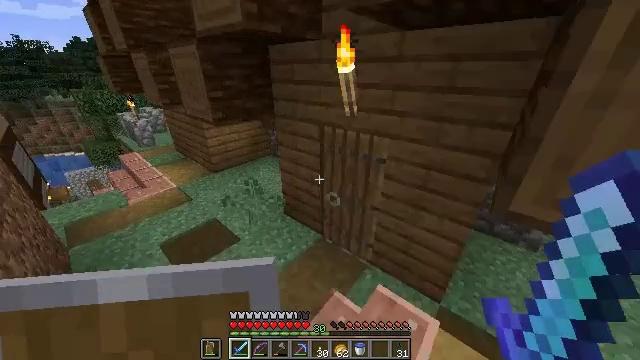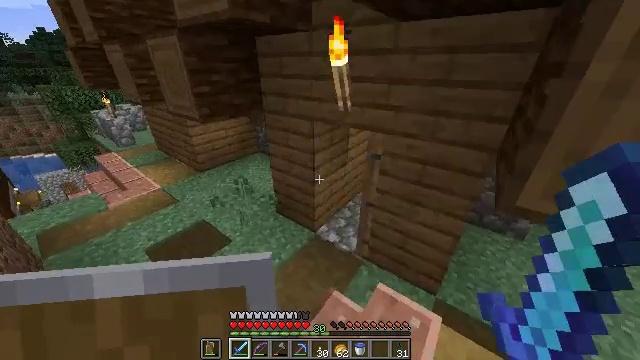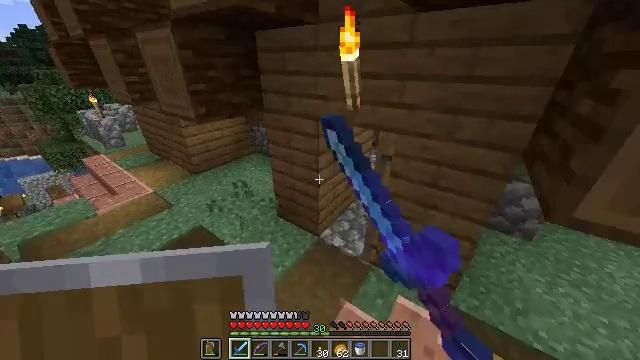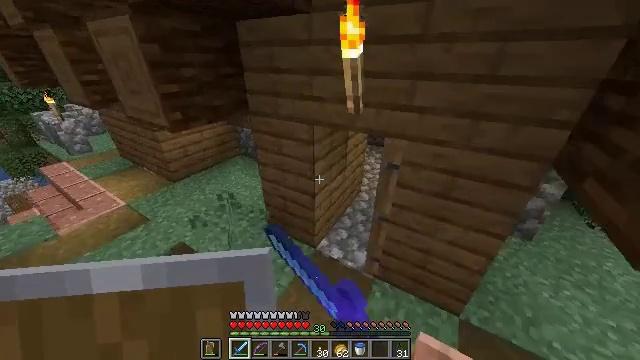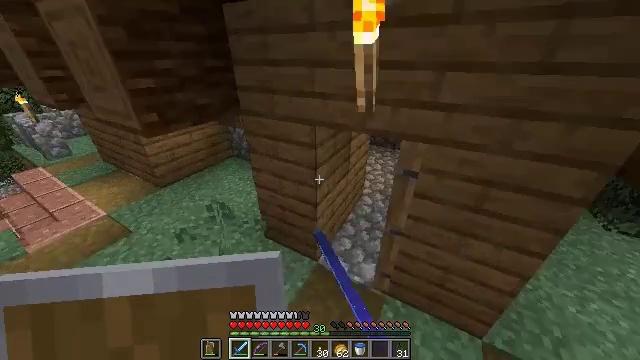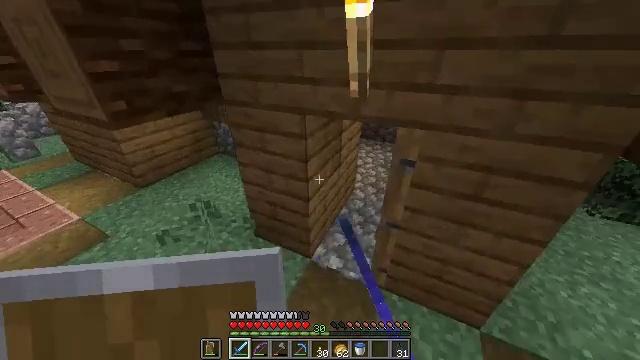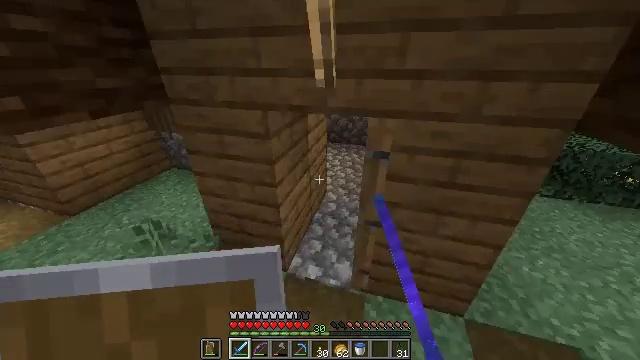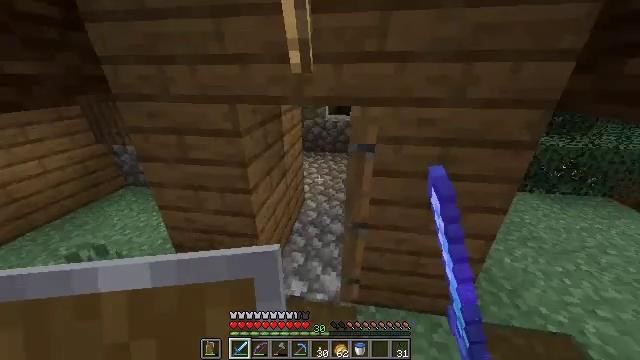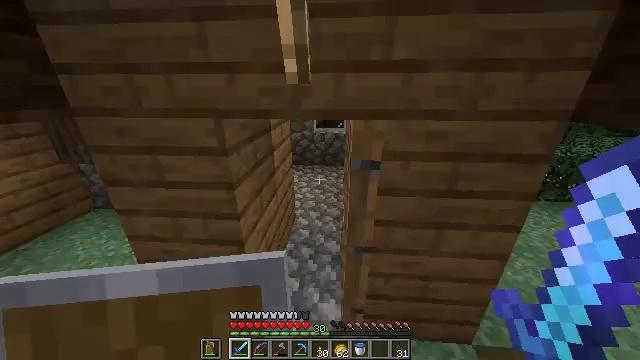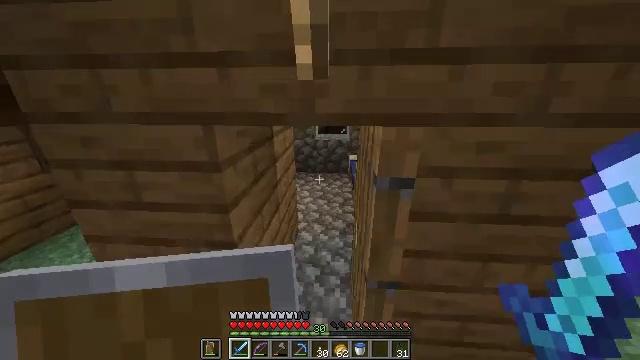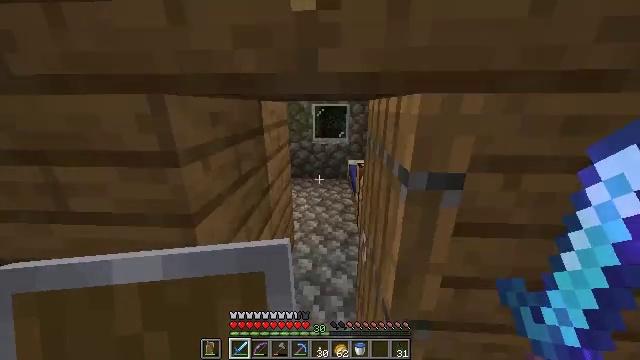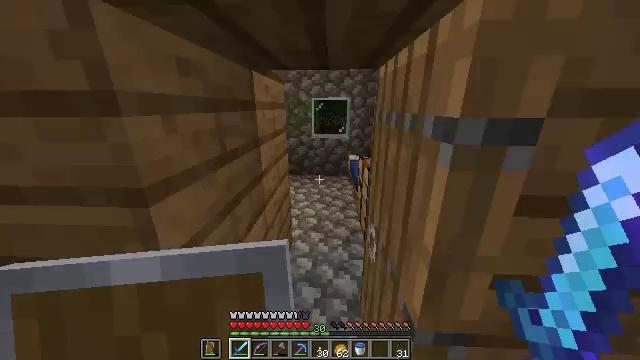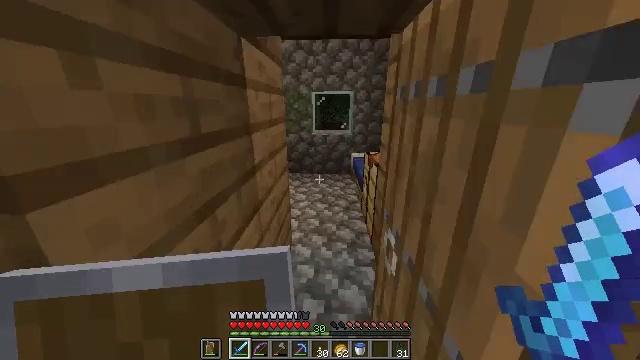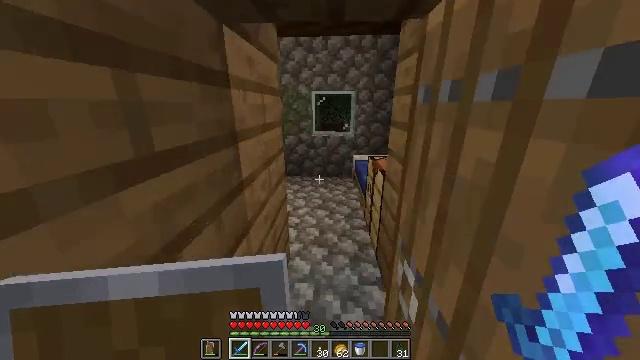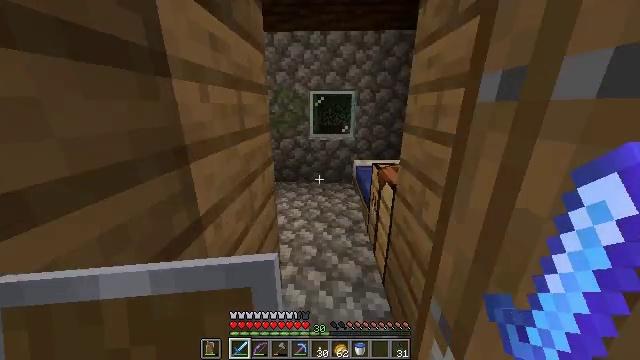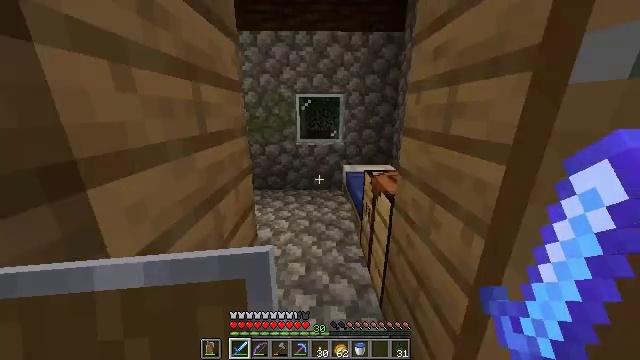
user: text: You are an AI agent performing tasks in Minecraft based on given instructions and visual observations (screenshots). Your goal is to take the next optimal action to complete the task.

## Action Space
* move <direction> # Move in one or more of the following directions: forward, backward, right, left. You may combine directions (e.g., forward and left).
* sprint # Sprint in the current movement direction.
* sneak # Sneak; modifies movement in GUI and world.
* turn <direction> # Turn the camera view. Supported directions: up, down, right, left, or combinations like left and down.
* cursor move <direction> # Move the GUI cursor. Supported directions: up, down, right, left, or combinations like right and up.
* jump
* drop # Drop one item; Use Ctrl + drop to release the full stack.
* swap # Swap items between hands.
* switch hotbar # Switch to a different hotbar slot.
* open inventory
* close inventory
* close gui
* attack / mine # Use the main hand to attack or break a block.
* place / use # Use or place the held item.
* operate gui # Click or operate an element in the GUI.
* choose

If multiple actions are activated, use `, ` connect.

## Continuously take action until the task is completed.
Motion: motion action
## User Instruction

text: Pull up beetroots from the soil.
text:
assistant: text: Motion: move forward and move left, turn right and down, use / place
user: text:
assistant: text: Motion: move forward, turn right, use / place
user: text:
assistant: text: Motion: move forward, turn right
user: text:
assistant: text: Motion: move forward, turn right
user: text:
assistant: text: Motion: move forward, turn right and down
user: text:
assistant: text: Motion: move forward, turn right and up
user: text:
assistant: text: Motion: move forward, turn right and up
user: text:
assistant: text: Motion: move forward, turn right and up
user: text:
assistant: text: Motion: move forward, turn up
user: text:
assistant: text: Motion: move forward, turn right and up
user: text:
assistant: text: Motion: move forward
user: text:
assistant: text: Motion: move forward
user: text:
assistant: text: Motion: move forward
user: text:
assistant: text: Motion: move forward
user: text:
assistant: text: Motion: move forward, turn right and up
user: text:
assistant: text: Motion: move forward, sprint
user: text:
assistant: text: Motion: move forward, sprint
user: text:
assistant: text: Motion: move forward, sprint
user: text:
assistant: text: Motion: move forward, turn left
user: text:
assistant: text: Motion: move forward, turn left
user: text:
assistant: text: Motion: move forward, turn left
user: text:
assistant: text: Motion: move forward and move right, turn left
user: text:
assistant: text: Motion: move forward and move right, turn left
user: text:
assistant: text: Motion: move forward and move right, turn left
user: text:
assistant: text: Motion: move forward and move right, turn left
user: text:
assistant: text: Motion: move forward and move right, turn left
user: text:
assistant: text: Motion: move forward and move right, turn left
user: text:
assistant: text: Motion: move forward and move right, turn left
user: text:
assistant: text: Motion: move forward and move right, turn left
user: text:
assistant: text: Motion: move forward, turn left